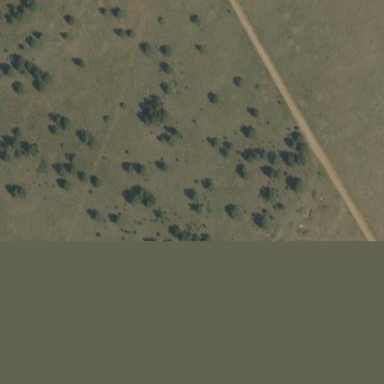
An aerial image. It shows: Woodland filled with evergreen needle-leaved trees.